Question: I have an XML of following format. I want to extract the 'title' and 'submenu' tags and create a menu bar structure out of it as in the image below.
'''
<?xml version='1.0'?>
<homemenu>
<rootmenu>
<title>Products</title>
<submenu1>
<title>Articulated1</title>
<submenu2>
<name>Arti1</name>
<email>Culated1</email>
</submenu2>
</submenu1>
<submenu1>
<title>BackHoles1</title>
<submenu2>
<name>Back1</name>
<email>Holes1</email>
</submenu2>
</submenu1>
</rootmenu>
<rootmenu>
<title>Services</title>
<submenu1>
<title>VolvoParts2</title>
<submenu2>
<name>Volvo2</name>
<email>Parts2</email>
</submenu2>
</submenu1>
<submenu1>
<title>PartsOnline2</title>
<submenu2>
<name>Parts2</name>
<email>Online2</email>
</submenu2>
</submenu1>
</rootmenu>
</homemenu>
'''

Please suggest me how could i do it.
Thanks..
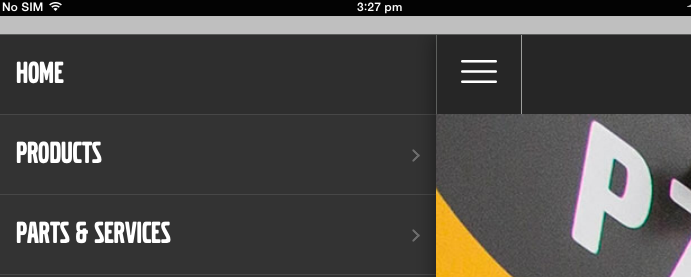
Answer: You have to use jquery's parseXML function,
'''
var xml = "<rss version='2.0'><channel><title>RSS Title</title></channel></rss>",
xmlDoc = $.parseXML( xml ),
$xml = $( xmlDoc ),
$title = $xml.find( "title" );
alert($title.text());
'''
Refer
<URL>